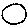
Label: circle